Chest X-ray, AP view. Patient: 48 years old, sex F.
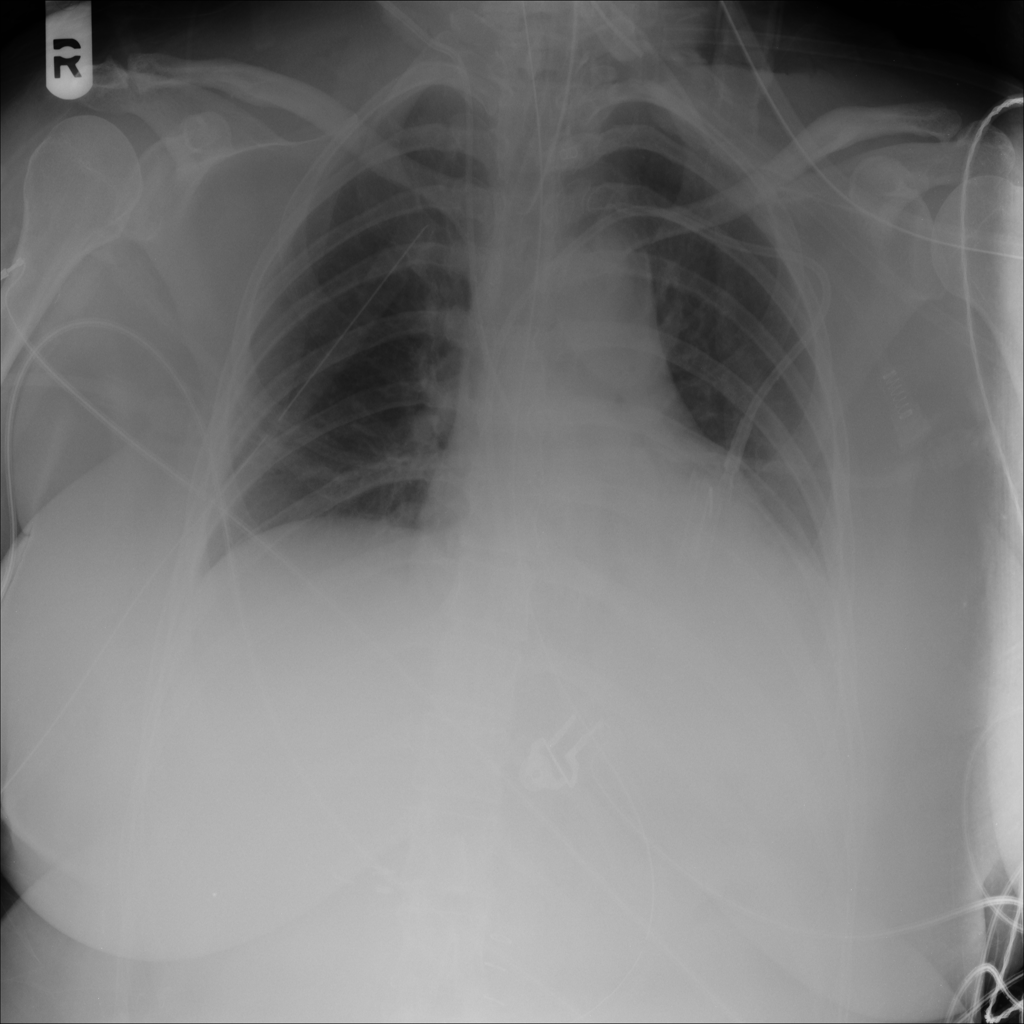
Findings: Effusion